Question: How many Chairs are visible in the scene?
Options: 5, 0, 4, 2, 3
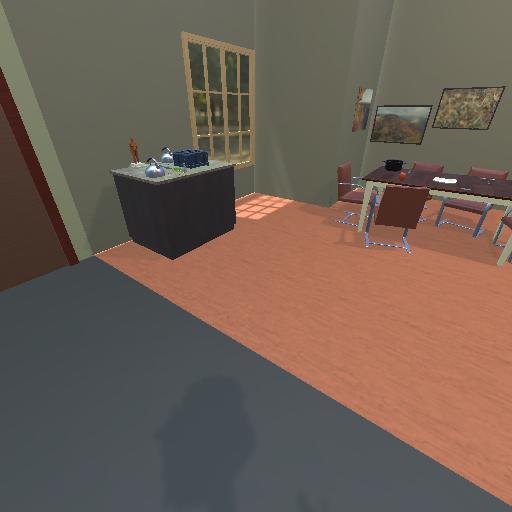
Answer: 5